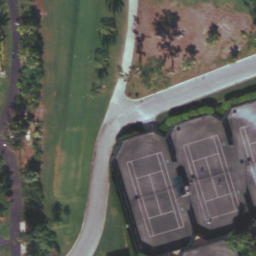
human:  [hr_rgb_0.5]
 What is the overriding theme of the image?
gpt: tennis court